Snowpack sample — Buffalo Mountain, Silverthorne, Colorado, USA (1/25/25, 10:11 AM MST)
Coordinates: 39.6222, -106.1139
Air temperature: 22 °F
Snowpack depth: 110 cm
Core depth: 10 cm
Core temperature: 46.4 °F
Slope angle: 12°, slope face: 102°
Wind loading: high
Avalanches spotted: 0
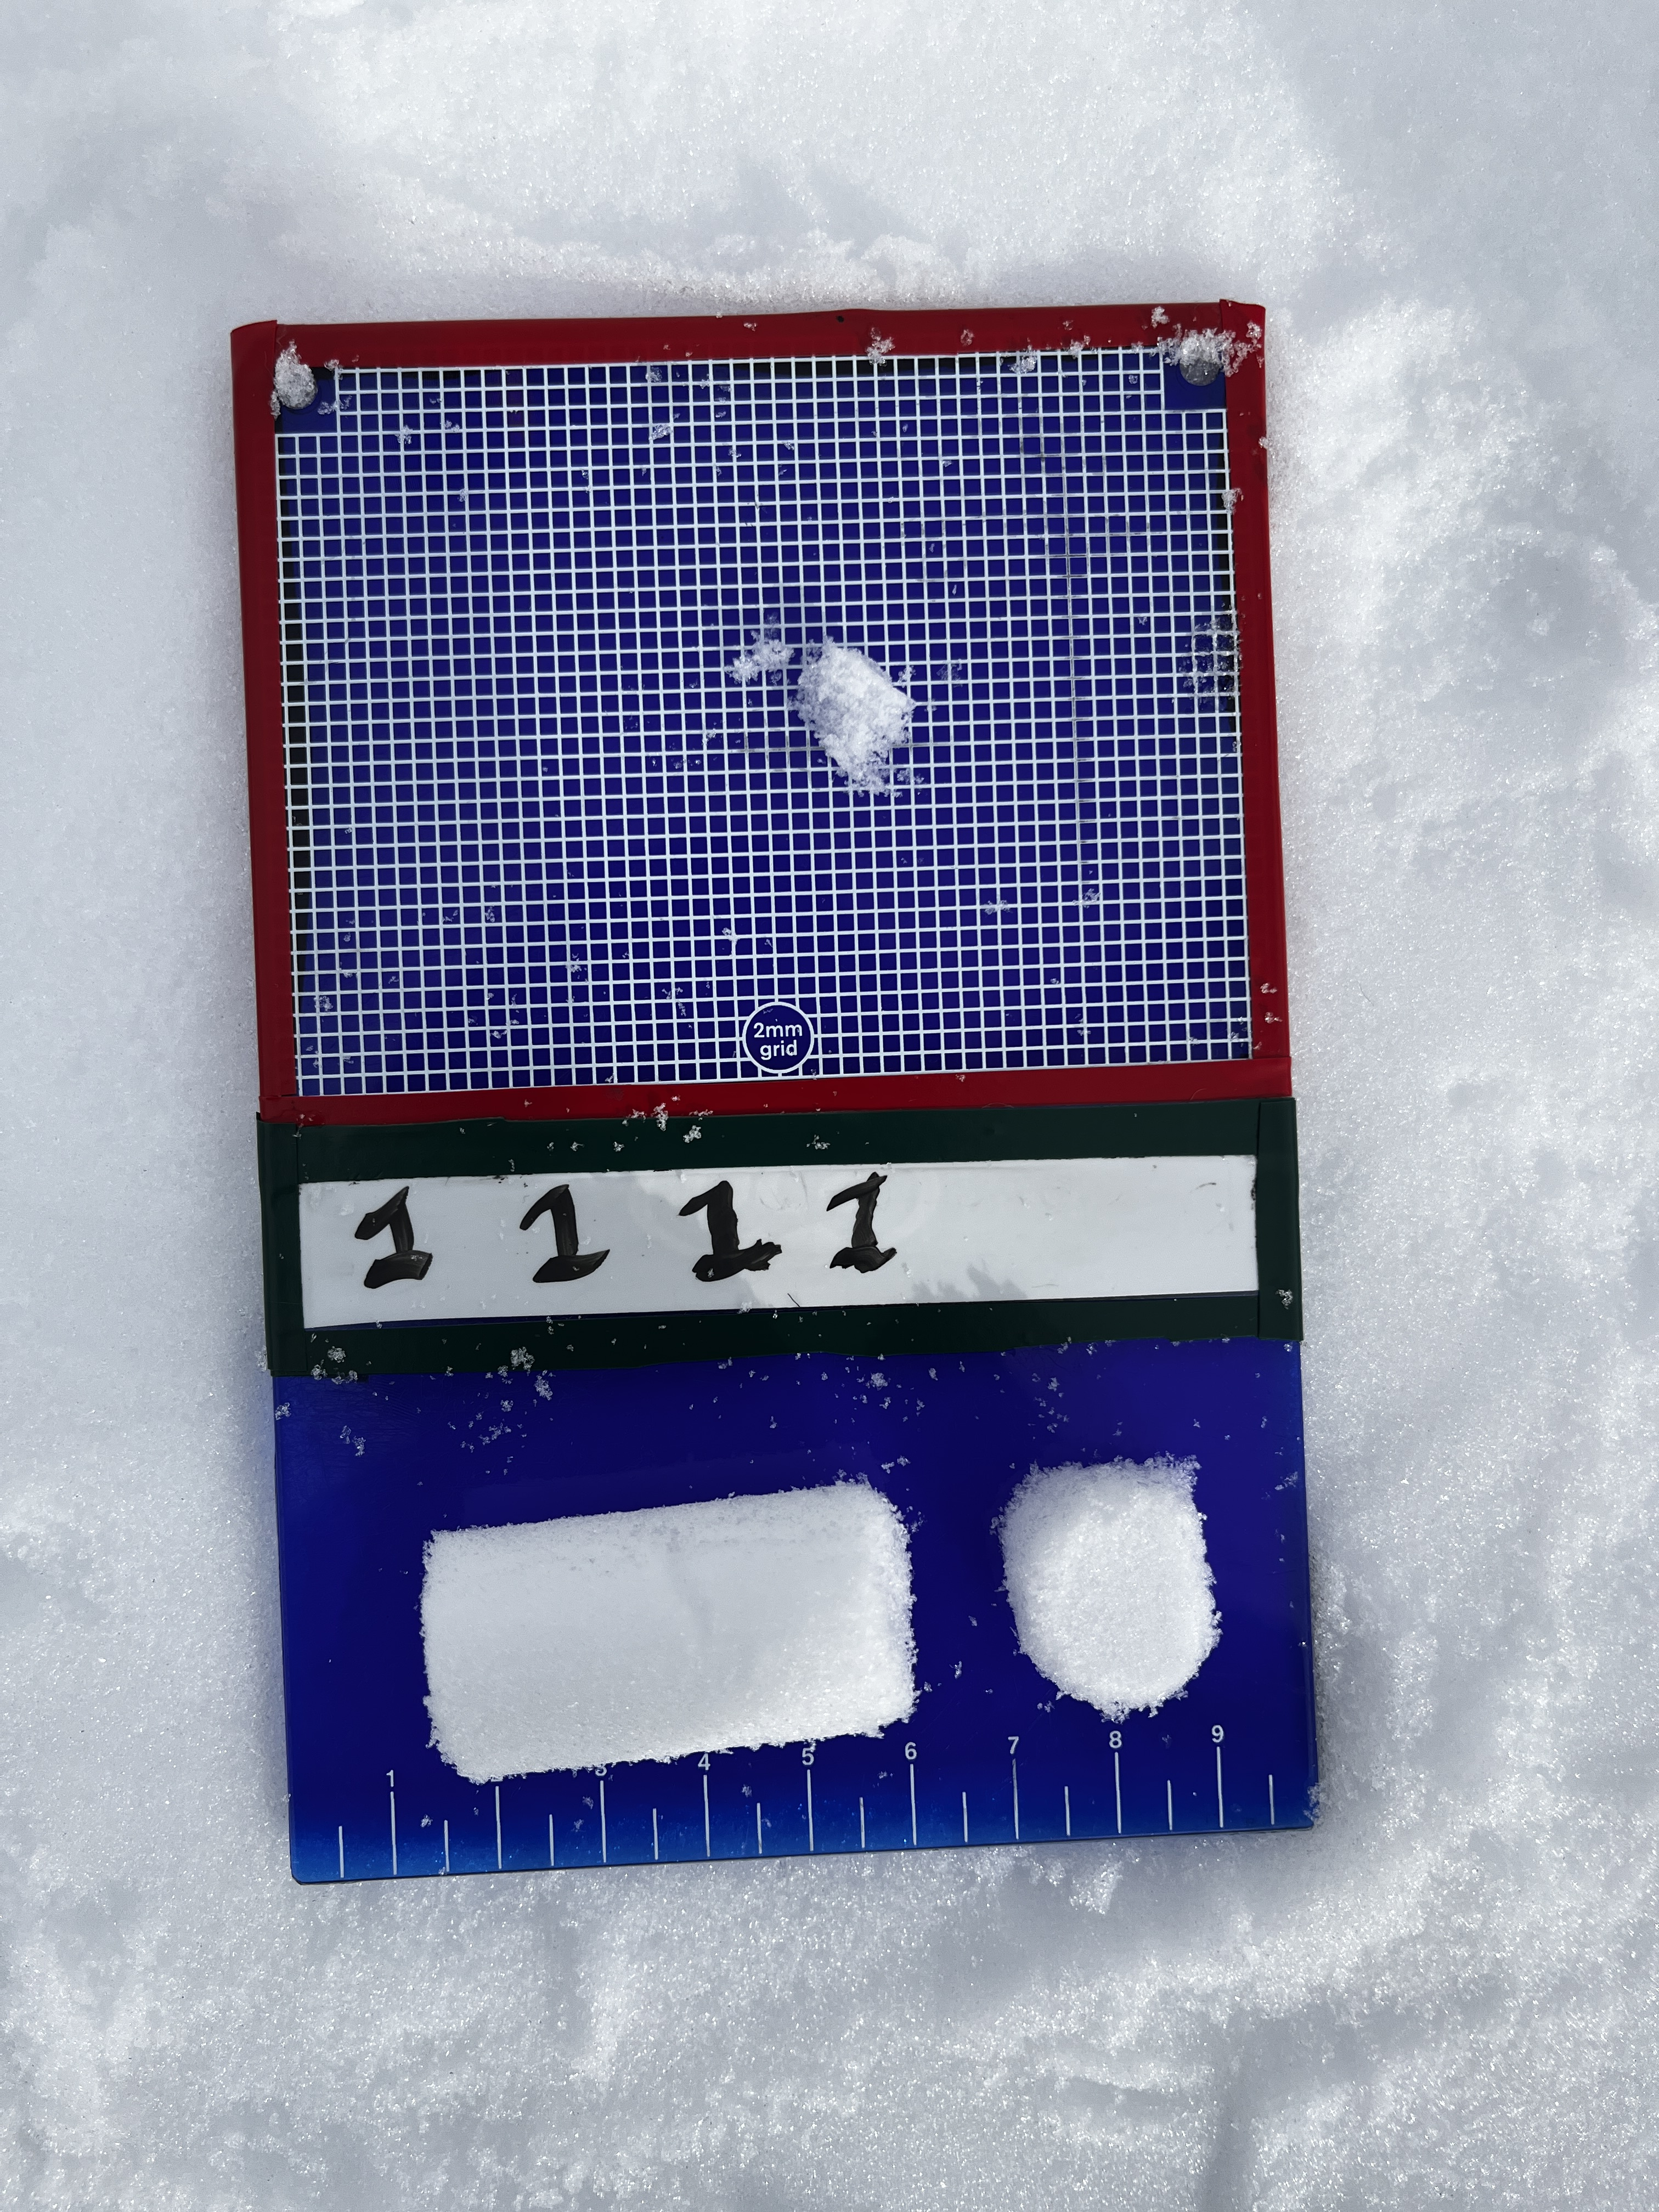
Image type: crystal_card
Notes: No avalanches nearby, collected on the outskirts of a fire break 15 meters from the treeline, on way to Buffalo and Red Mountain